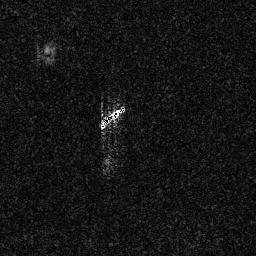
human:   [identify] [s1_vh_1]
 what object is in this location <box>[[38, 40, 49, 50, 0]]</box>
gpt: <ref>1 medium ship at the center</ref>